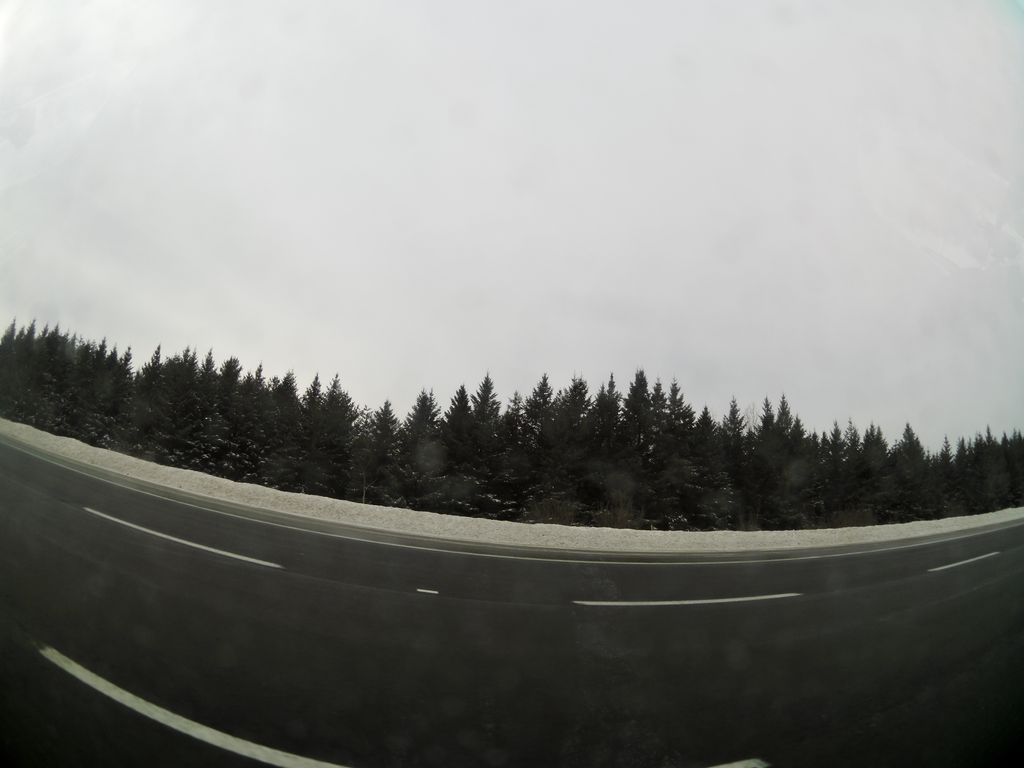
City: ottawa-gatineau